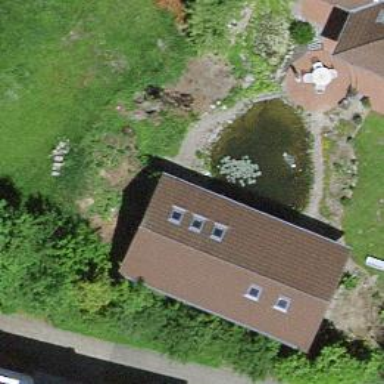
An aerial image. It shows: Shed.